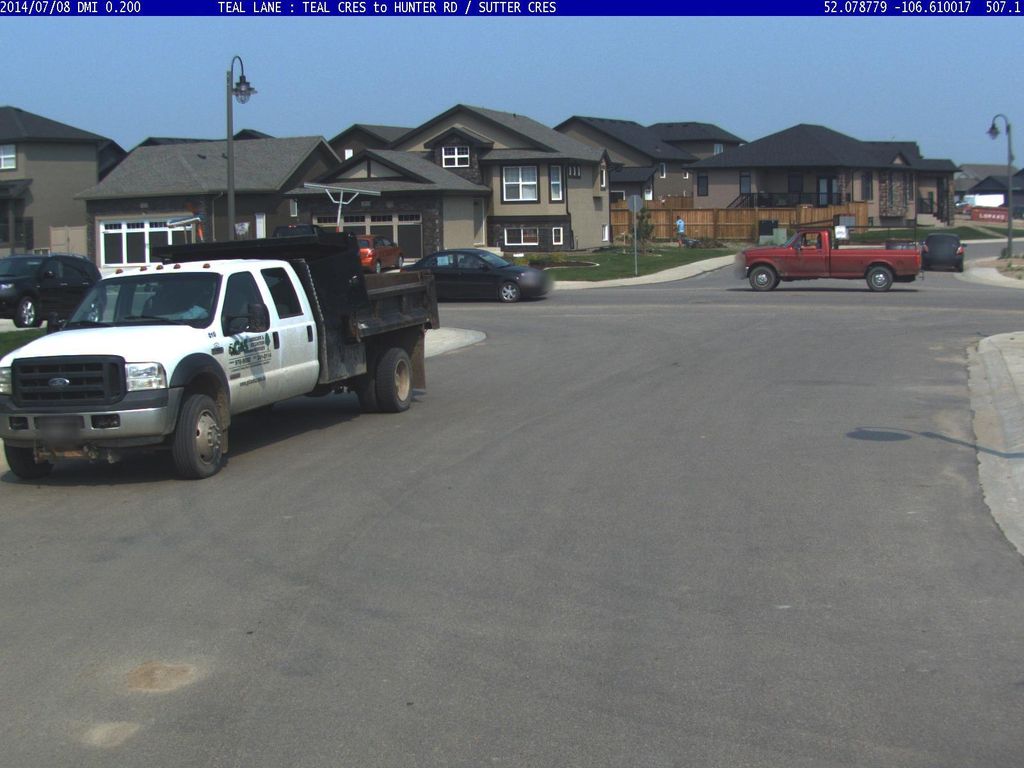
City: saskatoon